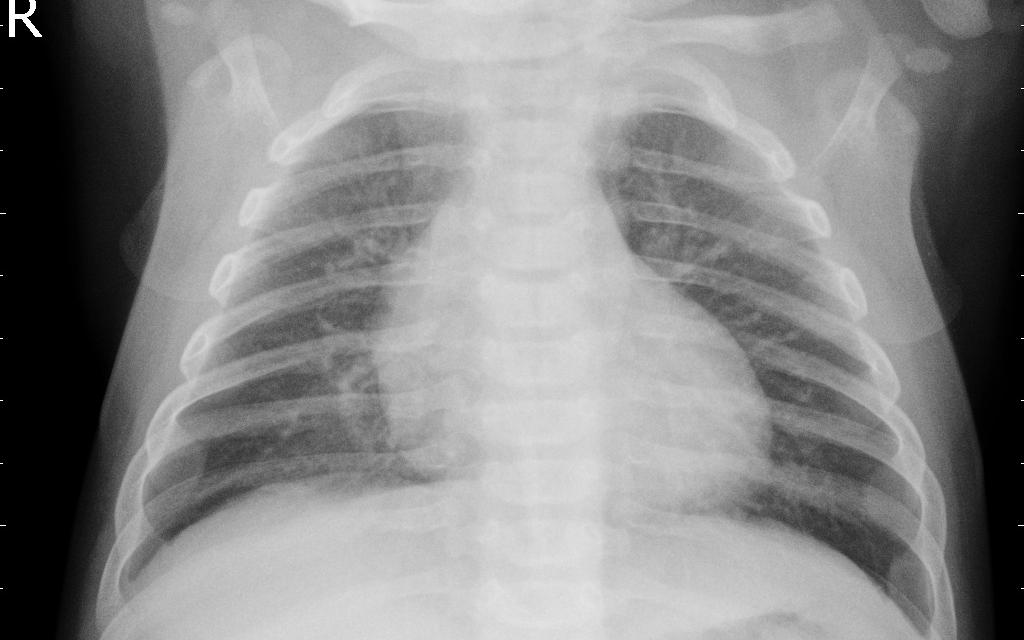
Diagnosis: PNEUMONIA